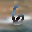
Label: 6